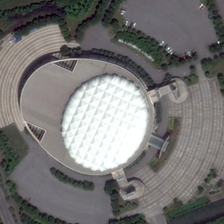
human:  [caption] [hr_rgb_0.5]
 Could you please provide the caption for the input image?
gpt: many green trees and a parking lot are around a center building .

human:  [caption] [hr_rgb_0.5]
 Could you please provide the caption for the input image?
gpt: the center is surrounded by dark green trees .

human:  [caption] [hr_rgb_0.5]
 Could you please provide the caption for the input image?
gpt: a basketball court is next to the center .

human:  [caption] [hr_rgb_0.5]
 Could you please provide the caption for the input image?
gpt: many green trees and a parking lot are around a center building .

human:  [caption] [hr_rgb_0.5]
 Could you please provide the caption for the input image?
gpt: the center is surrounded by dark green trees .